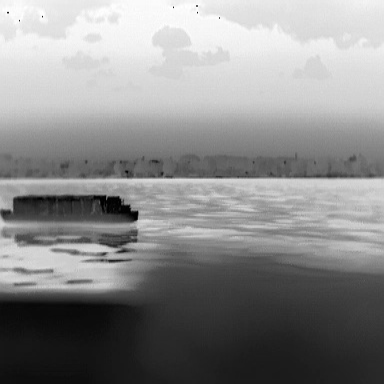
There is a fishing_boat in the infrared image.